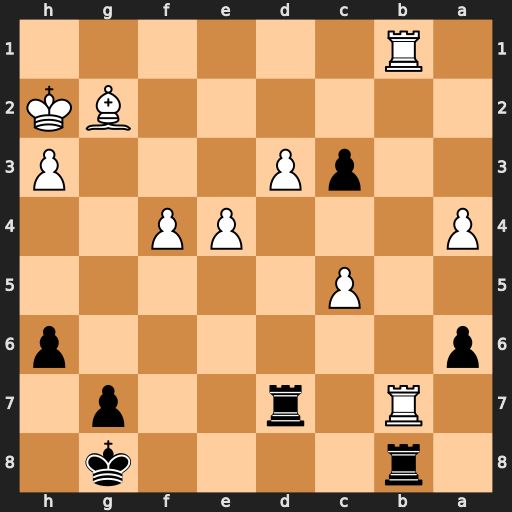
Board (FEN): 1r4k1/1R1r2p1/p6p/2P5/P3PP2/2pP3P/6BK/1R6
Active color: b
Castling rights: -
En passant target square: -
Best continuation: Rbxb7 Rc1 Rxd3